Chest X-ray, PA view. Patient: 54 years old, sex M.
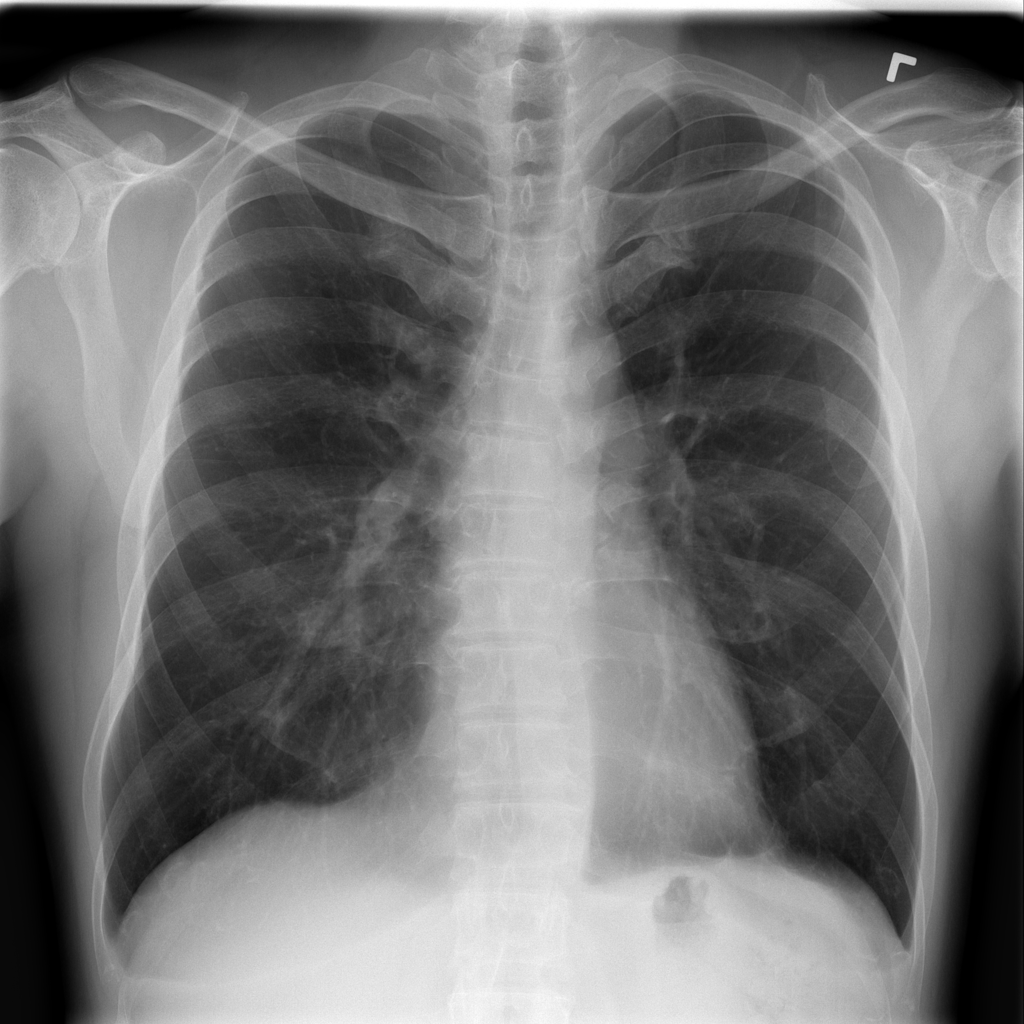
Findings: No Finding